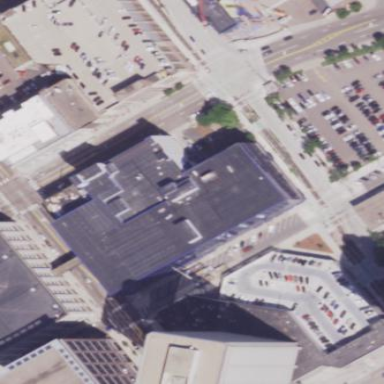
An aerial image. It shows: Office building.